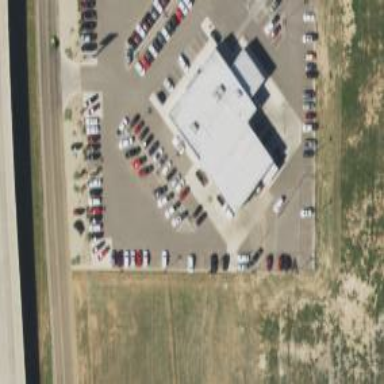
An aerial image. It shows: Building that houses car shop.